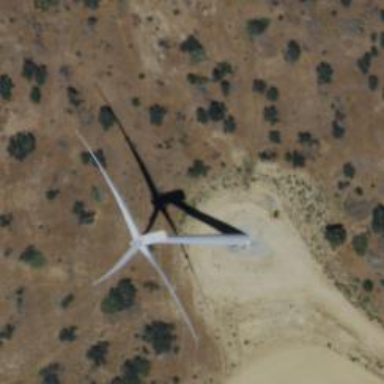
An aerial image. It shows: Wind generator in the form of horizontal axis wind turbine.